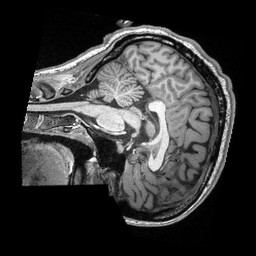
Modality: T1w
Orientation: sagittal
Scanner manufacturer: siemens
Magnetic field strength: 3 T
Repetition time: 2.3 s
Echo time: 0.00308 s